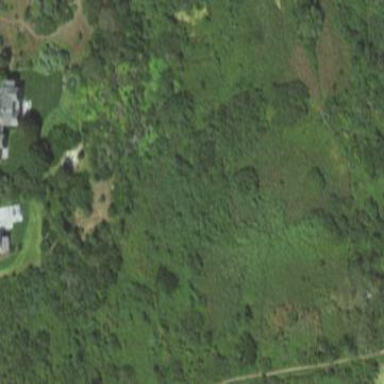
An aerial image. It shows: Conservation nature reserve area.